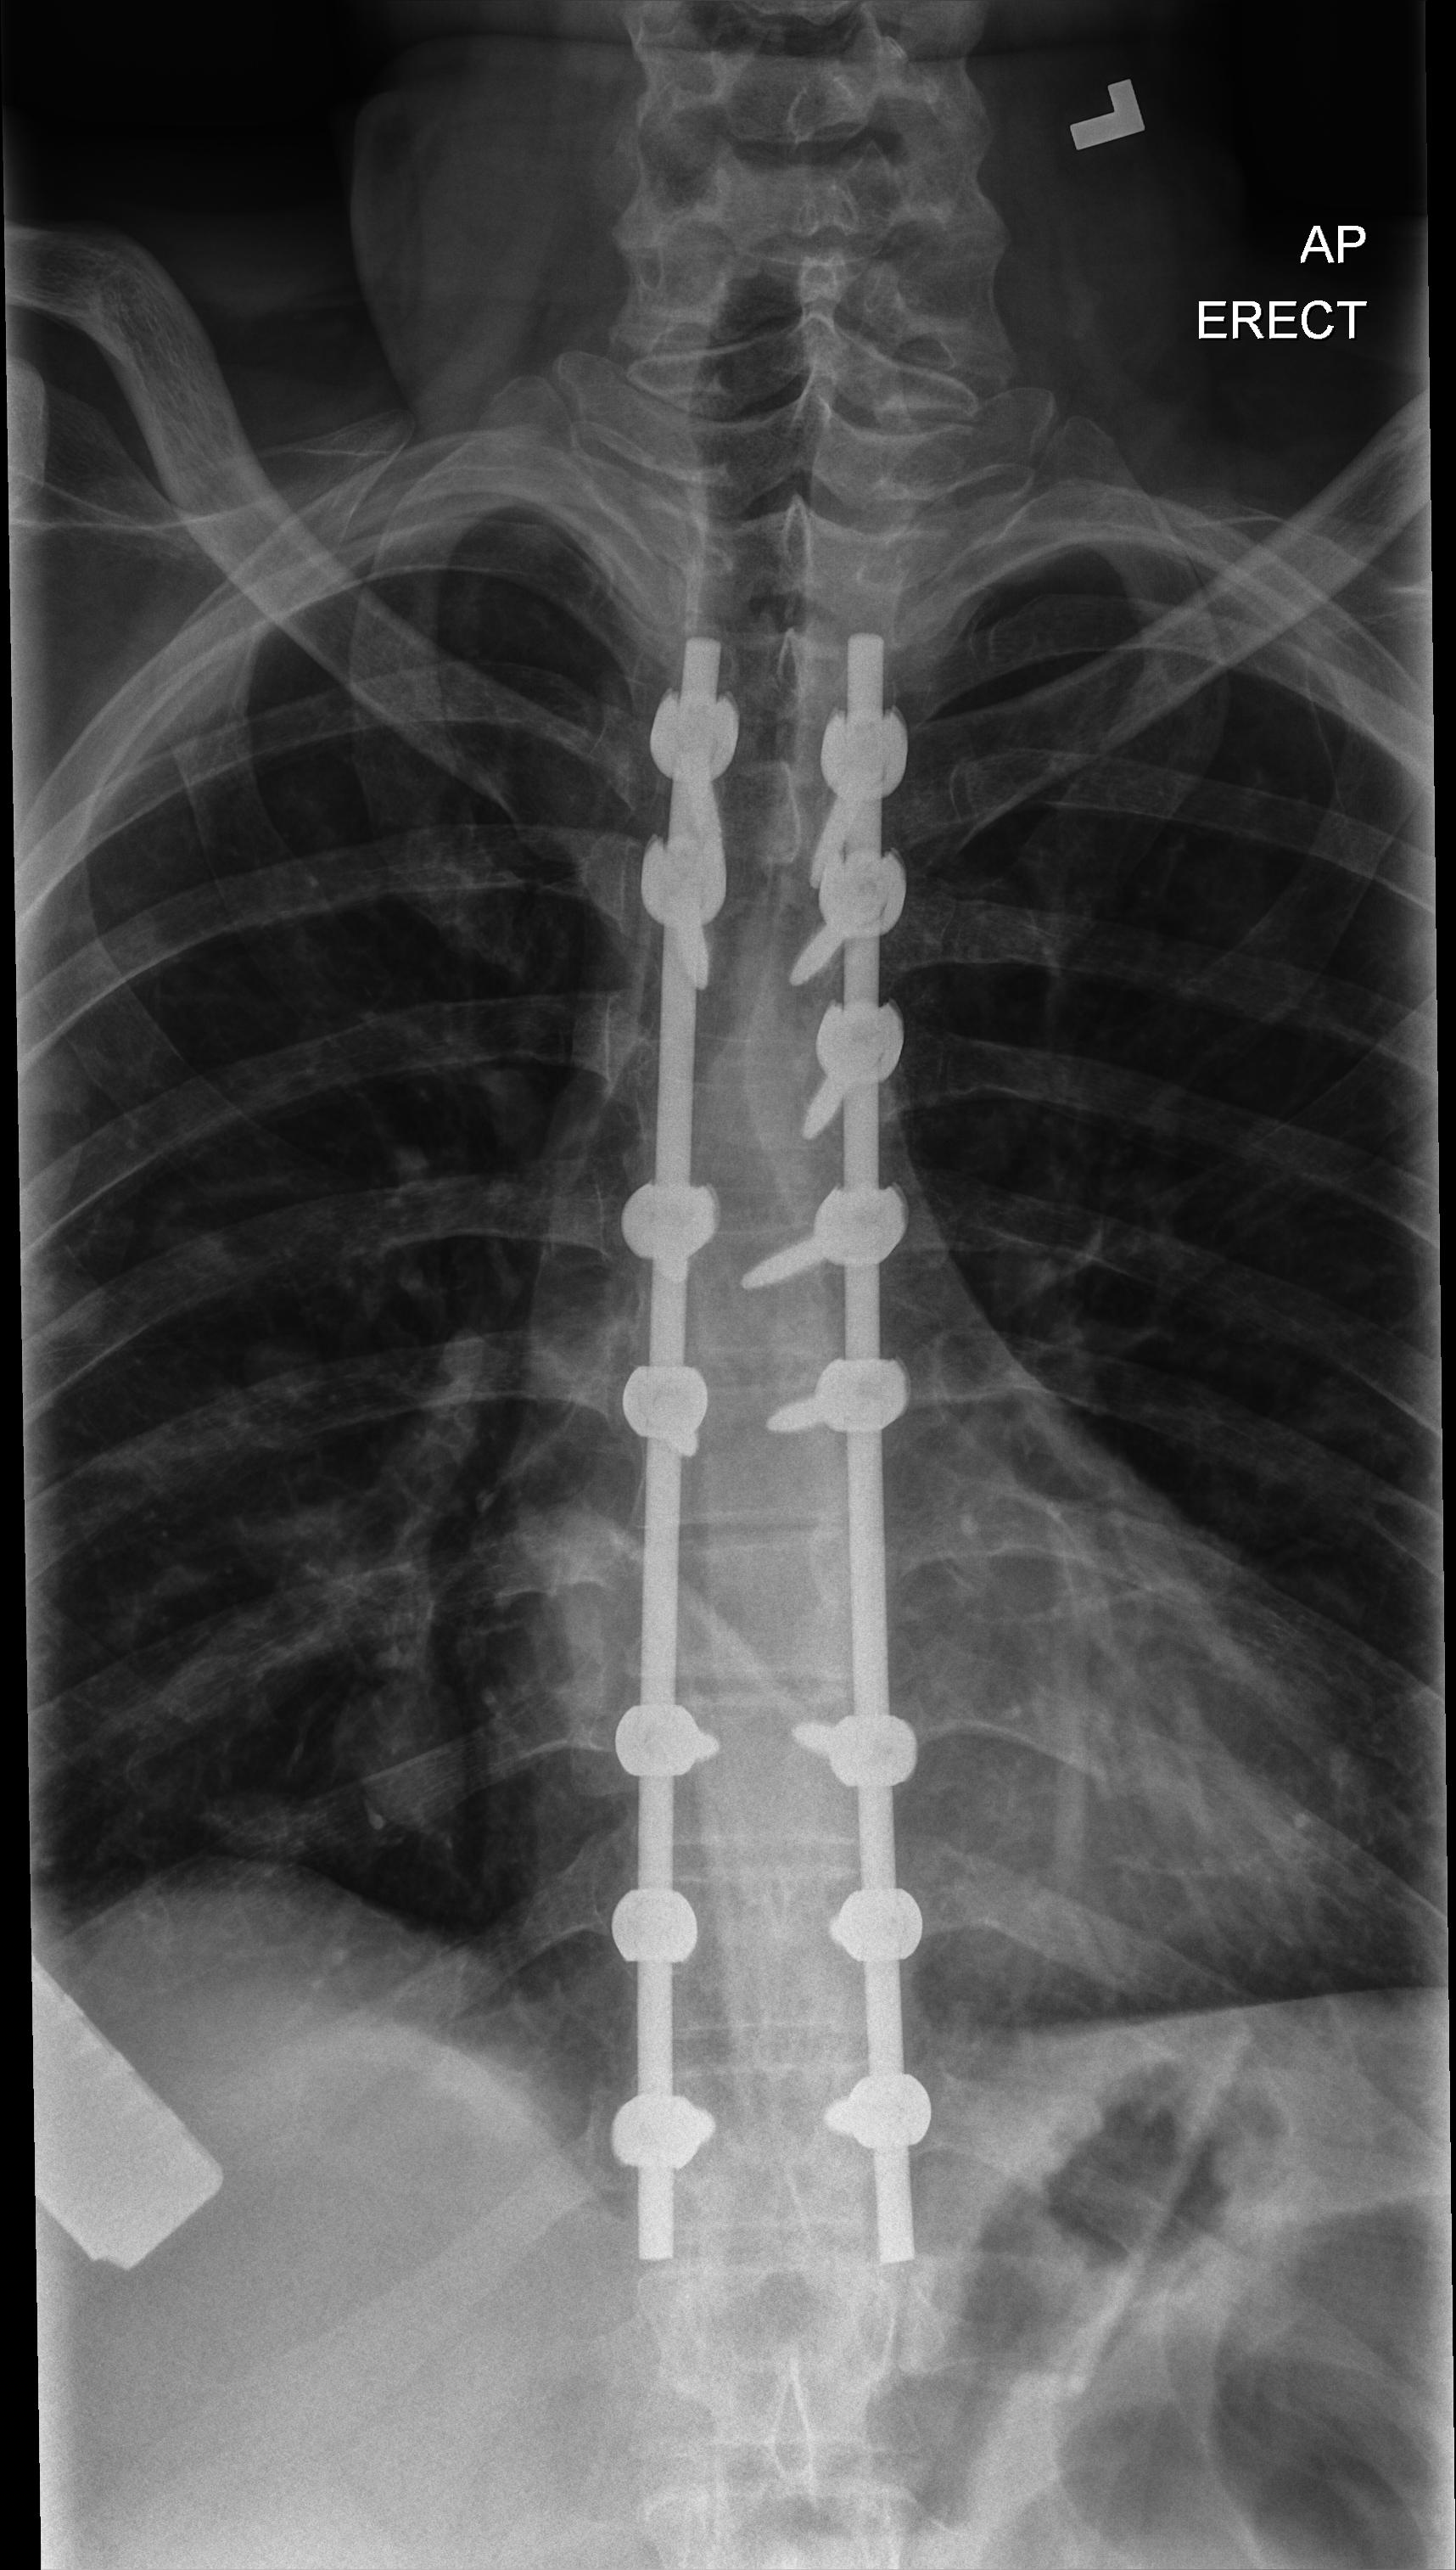
View: AP
Implant manufacturer: nuvasive reline